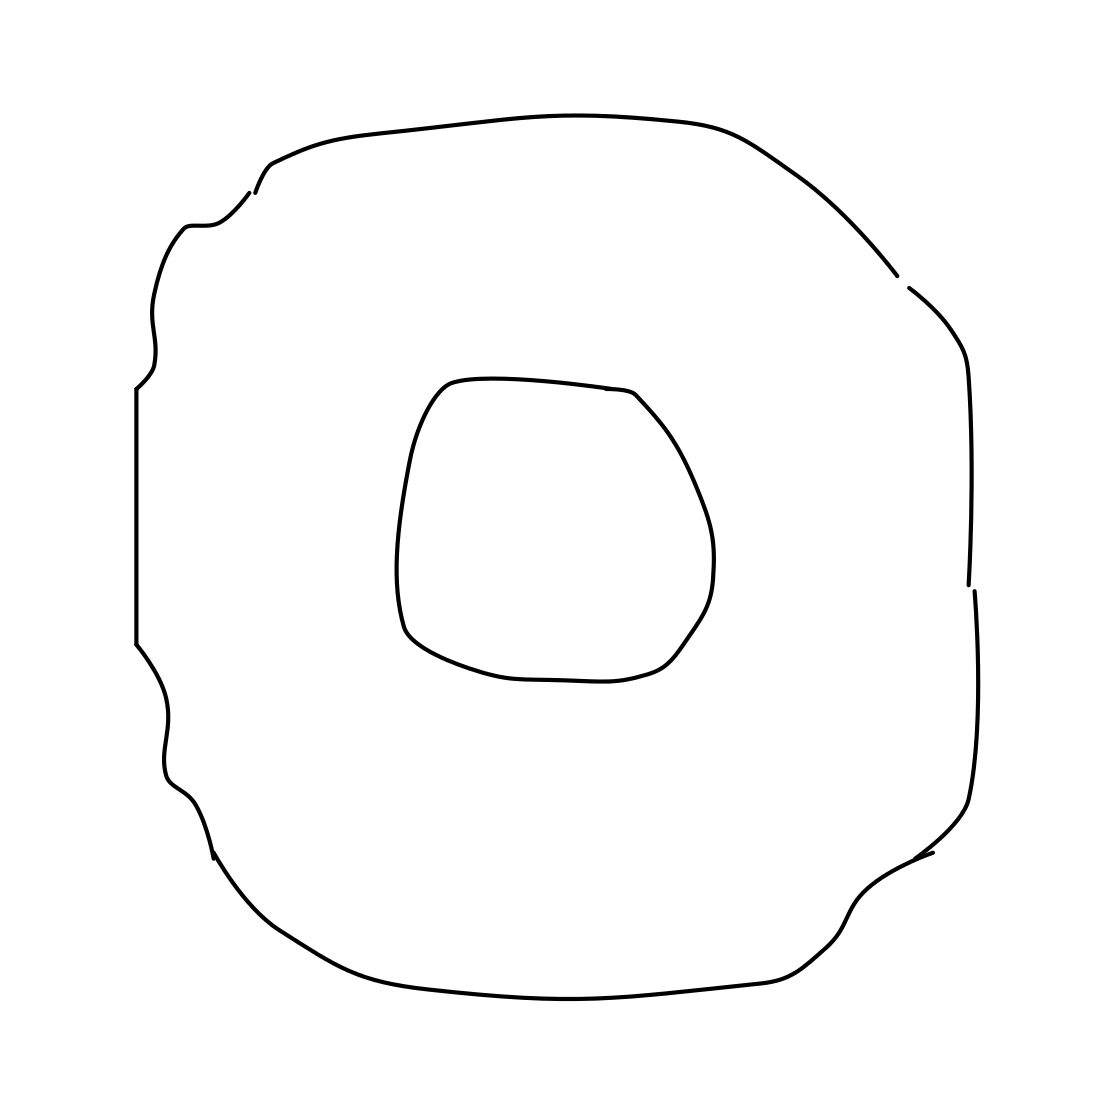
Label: donut